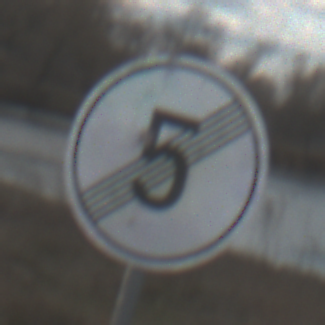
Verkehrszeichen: EndeGeschwindigkeit5
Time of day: SunriseSunset
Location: Outdoor (RoadRail)
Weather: PartlyCloudy
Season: NotSpecified
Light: Natural